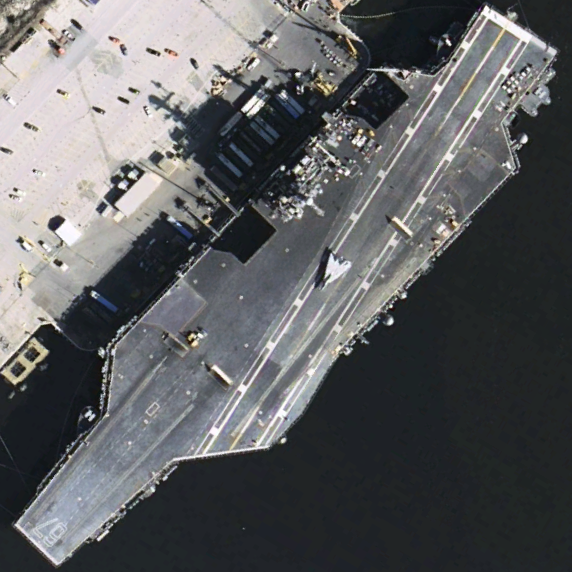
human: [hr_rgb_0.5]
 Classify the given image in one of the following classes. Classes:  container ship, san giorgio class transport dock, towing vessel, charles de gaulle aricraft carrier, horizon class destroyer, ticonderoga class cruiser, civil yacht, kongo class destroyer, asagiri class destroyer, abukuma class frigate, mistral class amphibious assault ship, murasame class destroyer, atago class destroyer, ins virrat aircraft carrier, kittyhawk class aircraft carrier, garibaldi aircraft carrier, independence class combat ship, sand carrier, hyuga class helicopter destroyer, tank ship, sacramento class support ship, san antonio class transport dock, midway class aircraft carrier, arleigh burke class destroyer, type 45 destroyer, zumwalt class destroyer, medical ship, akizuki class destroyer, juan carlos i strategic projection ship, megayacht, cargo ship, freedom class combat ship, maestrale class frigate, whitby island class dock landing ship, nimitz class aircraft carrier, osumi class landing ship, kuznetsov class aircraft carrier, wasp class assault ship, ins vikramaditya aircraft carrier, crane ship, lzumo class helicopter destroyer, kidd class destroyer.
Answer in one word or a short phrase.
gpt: KittyHawk class aircraft carrier